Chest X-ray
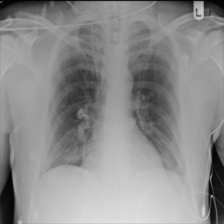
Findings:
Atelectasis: negative
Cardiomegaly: negative
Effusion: negative
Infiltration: negative
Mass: negative
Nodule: negative
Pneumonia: negative
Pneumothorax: negative
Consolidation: negative
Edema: negative
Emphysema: negative
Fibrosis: negative
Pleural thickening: negative
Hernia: negative